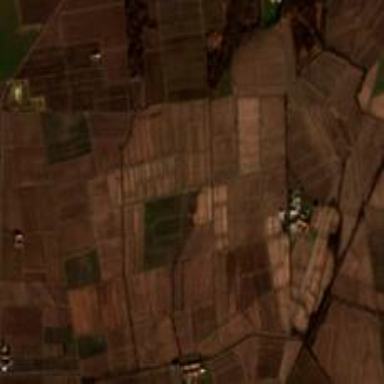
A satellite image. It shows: Farmland used for producing rice.